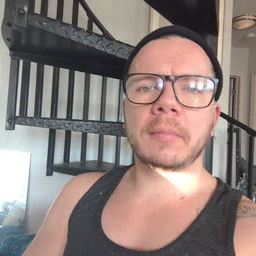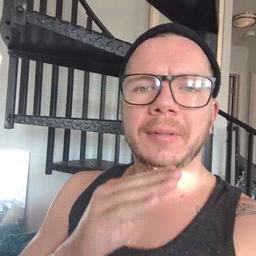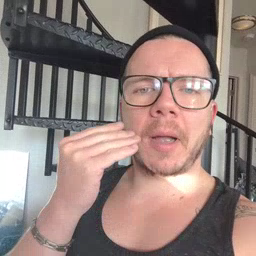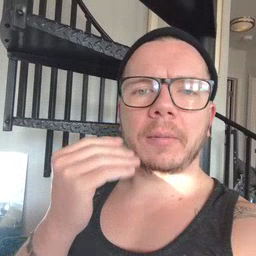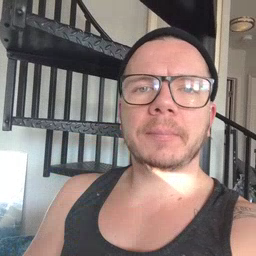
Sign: smile